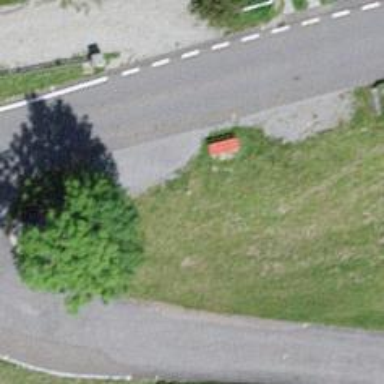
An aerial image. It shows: Bench for seating.